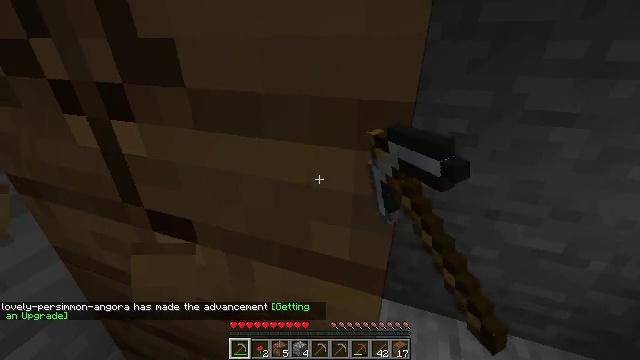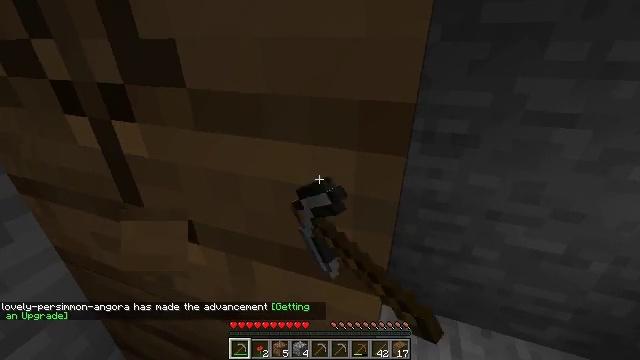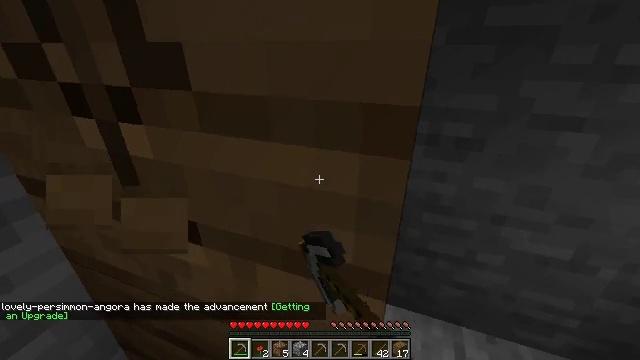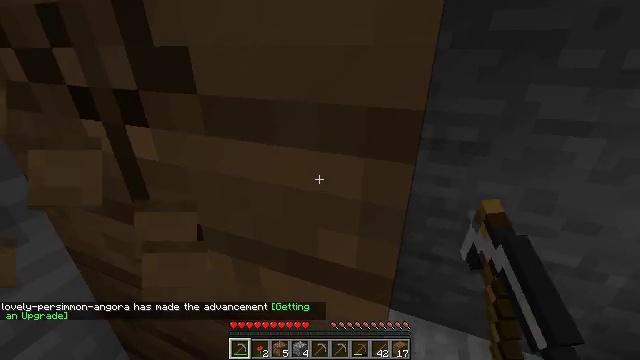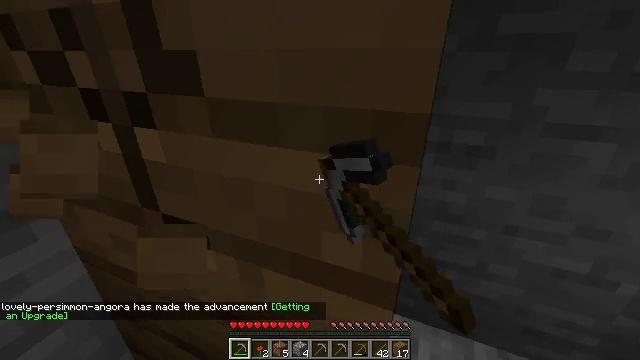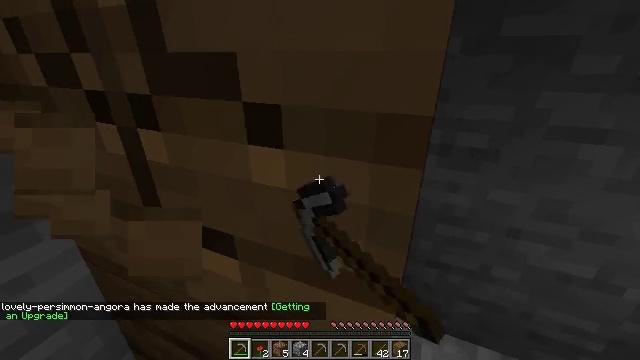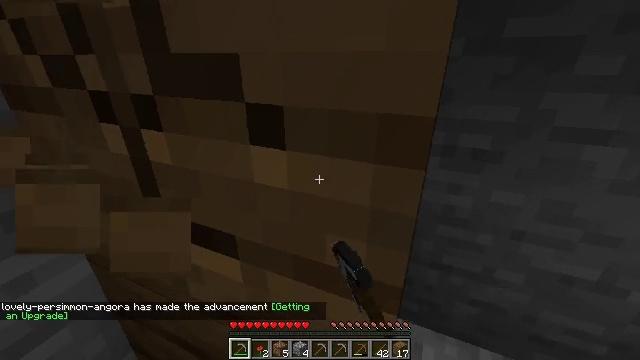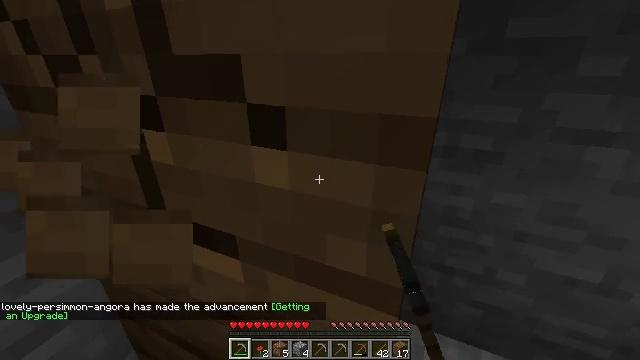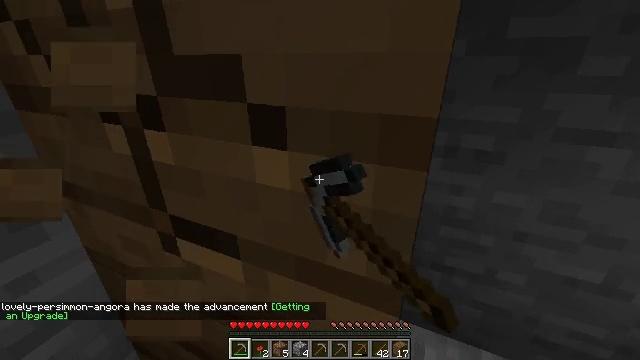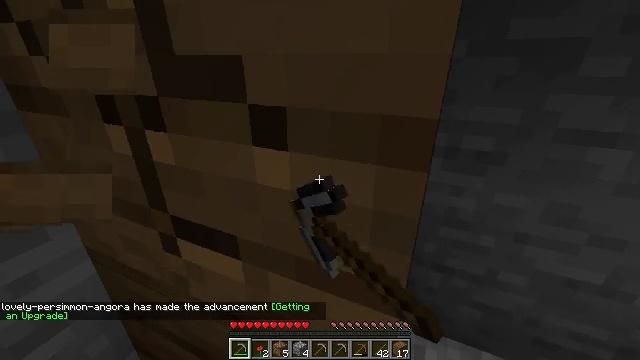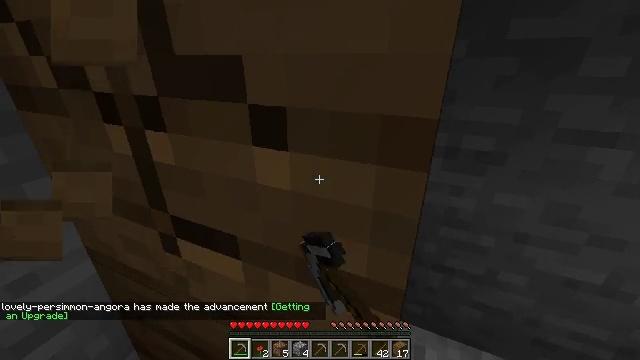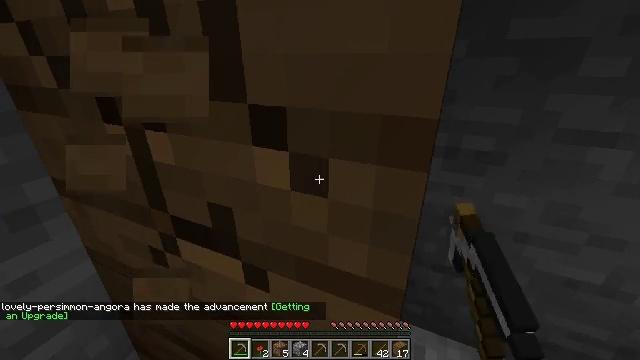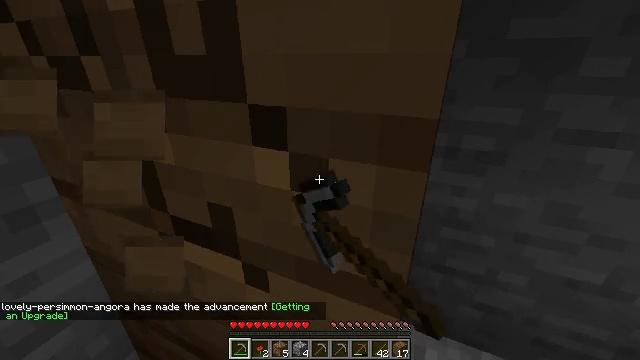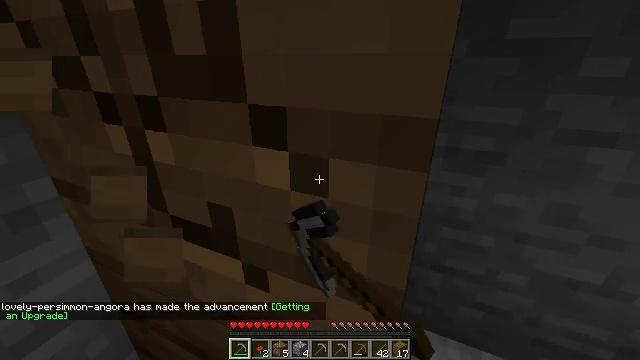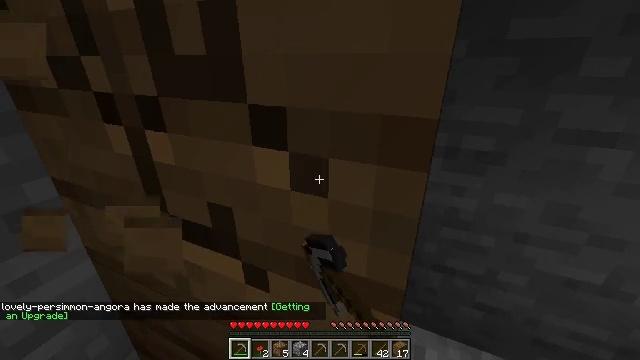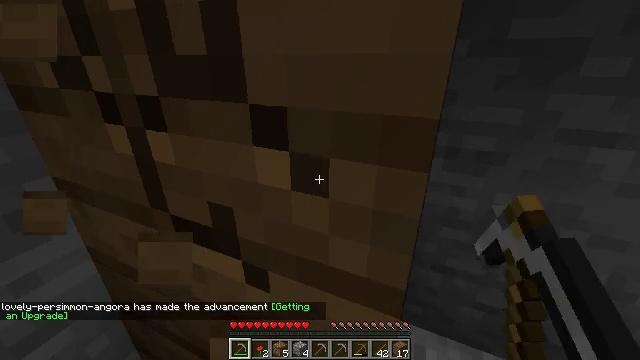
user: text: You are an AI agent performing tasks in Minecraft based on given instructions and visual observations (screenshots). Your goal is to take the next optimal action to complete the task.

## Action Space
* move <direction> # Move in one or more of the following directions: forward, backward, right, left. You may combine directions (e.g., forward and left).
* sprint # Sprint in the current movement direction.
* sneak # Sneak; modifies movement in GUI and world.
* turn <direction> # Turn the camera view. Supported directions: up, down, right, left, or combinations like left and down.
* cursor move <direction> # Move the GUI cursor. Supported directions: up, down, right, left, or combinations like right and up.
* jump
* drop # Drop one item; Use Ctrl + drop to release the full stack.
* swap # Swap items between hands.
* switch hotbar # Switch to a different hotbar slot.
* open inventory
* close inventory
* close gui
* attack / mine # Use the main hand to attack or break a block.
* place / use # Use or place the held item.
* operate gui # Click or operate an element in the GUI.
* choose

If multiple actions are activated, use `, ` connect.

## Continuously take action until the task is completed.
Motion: motion action
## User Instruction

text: Collect spruce planks from an old building.
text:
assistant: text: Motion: attack / mine
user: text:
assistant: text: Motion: attack / mine
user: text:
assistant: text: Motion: attack / mine
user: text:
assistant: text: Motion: turn left, attack / mine
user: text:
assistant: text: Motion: attack / mine
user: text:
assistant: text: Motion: attack / mine
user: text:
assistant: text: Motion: attack / mine
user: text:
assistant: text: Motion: attack / mine
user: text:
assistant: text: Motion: attack / mine
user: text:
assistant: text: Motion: attack / mine
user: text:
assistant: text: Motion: attack / mine
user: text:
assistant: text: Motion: attack / mine
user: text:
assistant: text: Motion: attack / mine
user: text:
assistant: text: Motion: attack / mine
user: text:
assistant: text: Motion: attack / mine
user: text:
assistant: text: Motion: attack / mine
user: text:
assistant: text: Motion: attack / mine
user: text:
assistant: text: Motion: attack / mine
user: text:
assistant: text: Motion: attack / mine
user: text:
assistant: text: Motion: attack / mine
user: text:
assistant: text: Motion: attack / mine
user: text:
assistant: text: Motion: attack / mine
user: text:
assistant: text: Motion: attack / mine
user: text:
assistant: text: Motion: attack / mine
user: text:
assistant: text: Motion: attack / mine
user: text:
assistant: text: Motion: attack / mine
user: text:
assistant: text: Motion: attack / mine
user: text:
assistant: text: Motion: attack / mine
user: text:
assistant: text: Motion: attack / mine
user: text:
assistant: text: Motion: attack / mine